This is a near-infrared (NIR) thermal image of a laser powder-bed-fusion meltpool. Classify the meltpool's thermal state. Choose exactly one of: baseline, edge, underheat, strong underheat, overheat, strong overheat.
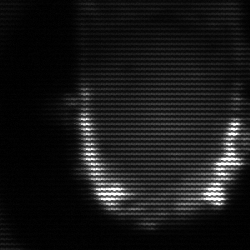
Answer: baseline